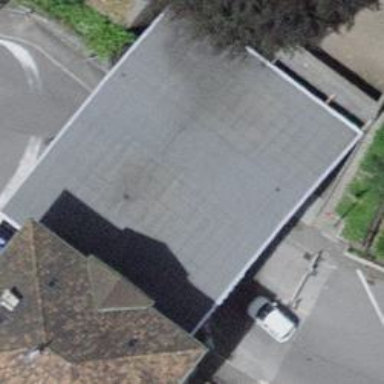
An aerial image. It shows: Military checkpoint located on building's roof.